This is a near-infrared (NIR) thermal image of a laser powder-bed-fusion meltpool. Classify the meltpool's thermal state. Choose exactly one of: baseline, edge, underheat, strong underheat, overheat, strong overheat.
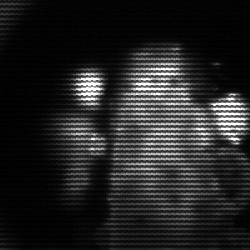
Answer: strong underheat